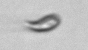
Label: Cryptophyta